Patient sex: M
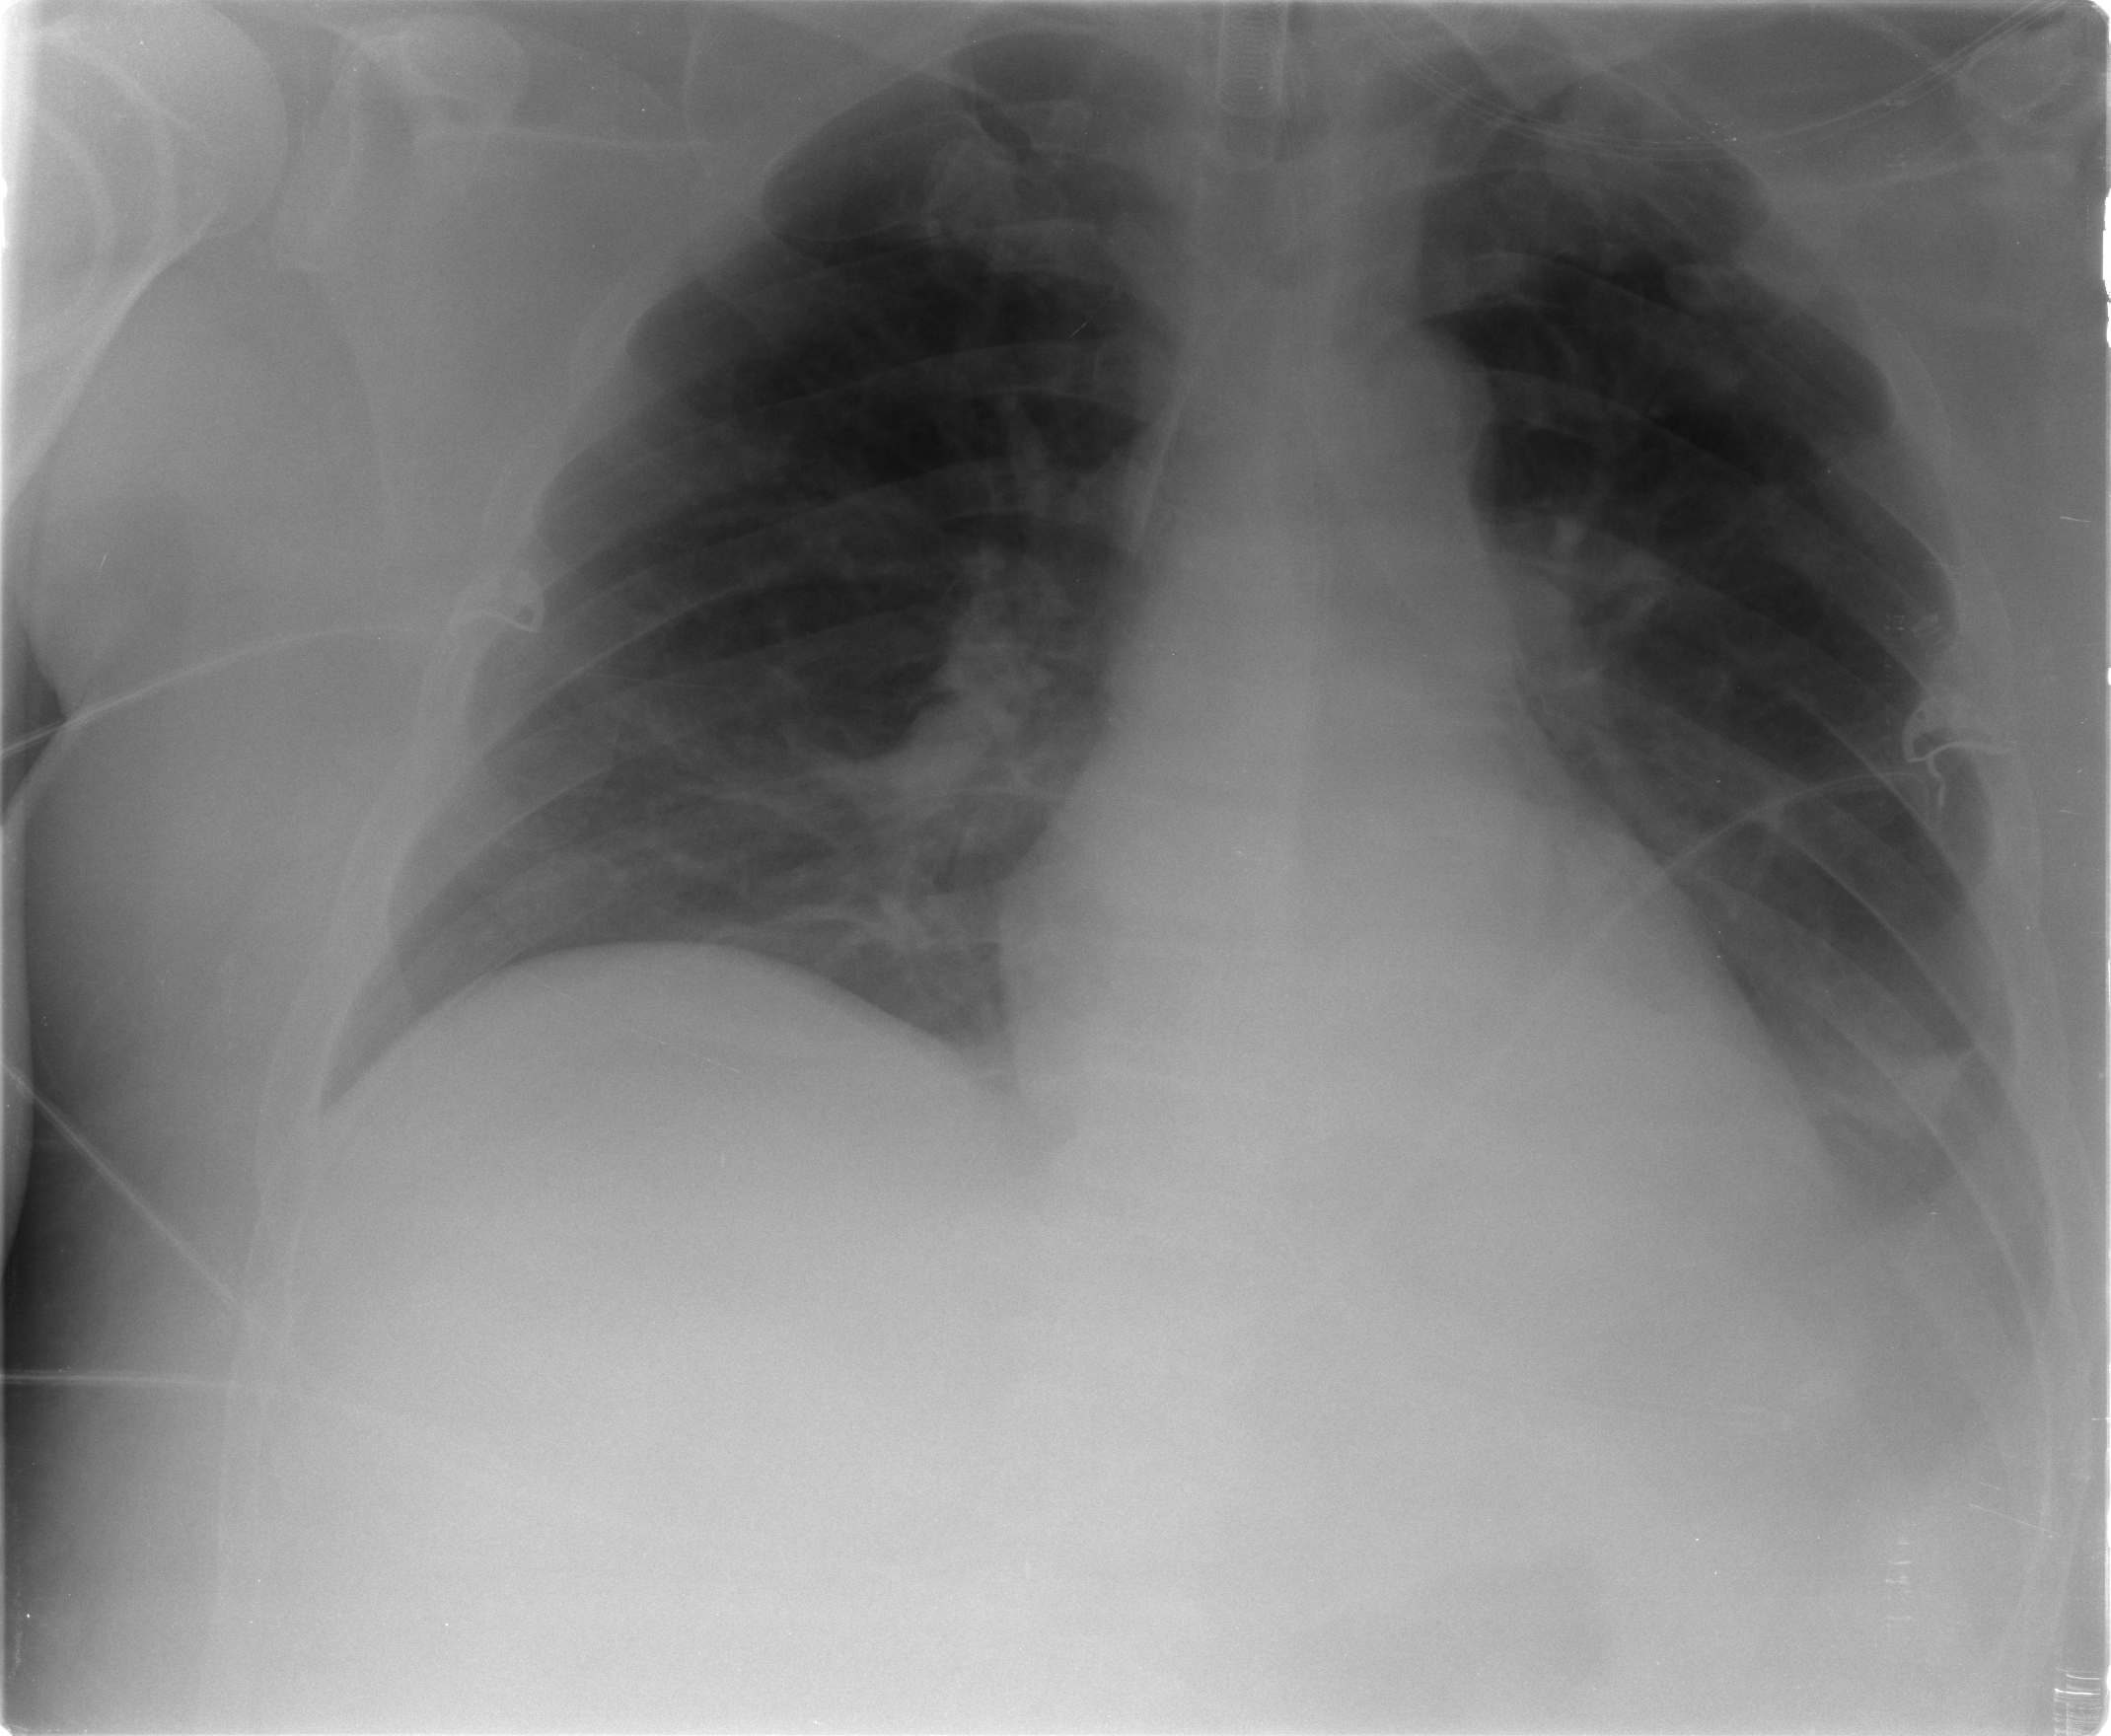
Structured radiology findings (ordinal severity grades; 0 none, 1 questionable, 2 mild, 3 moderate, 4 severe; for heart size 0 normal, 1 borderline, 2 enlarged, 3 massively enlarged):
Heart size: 0
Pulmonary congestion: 0
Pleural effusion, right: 0
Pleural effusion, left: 2
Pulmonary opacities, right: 0
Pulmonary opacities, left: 1
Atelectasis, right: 2
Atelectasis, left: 2